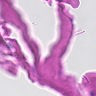
Metastatic tissue present: no